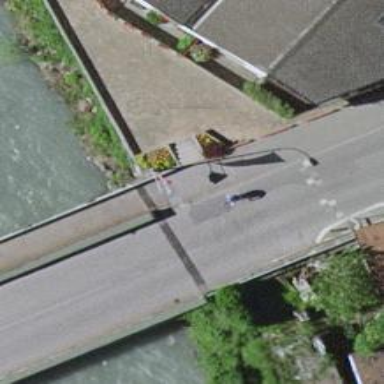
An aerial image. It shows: Tertiary road with asphalt surface on bridge. There is sidewalk on the left side.